The image is an STFT spectrogram (time versus frequency) of a rotating-machine vibration signal. Classify the rotor condition as one of: normal, misalignment, unbalance, looseness.
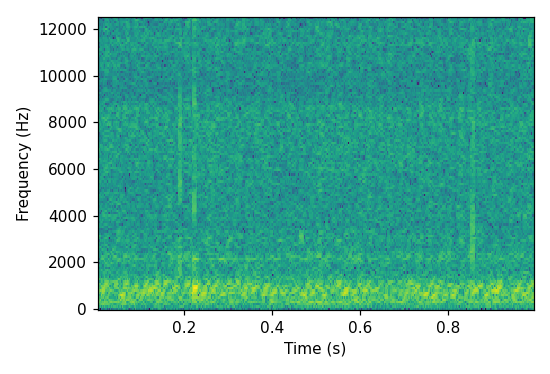
Answer: normal